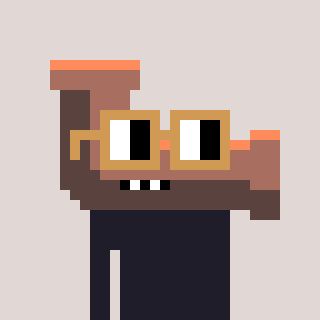
a pixel art character with square brown glasses, a pipe-shaped head and a yellow-colored body on a warm background